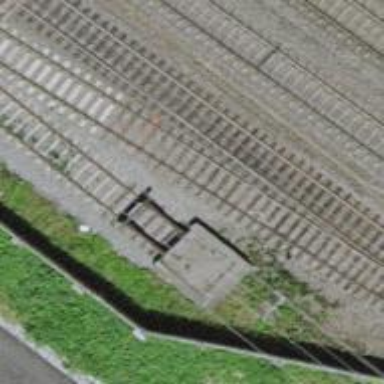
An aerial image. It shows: Single-track electrified railway siding with contact line.